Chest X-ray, PA view. Patient: 39 years old, sex F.
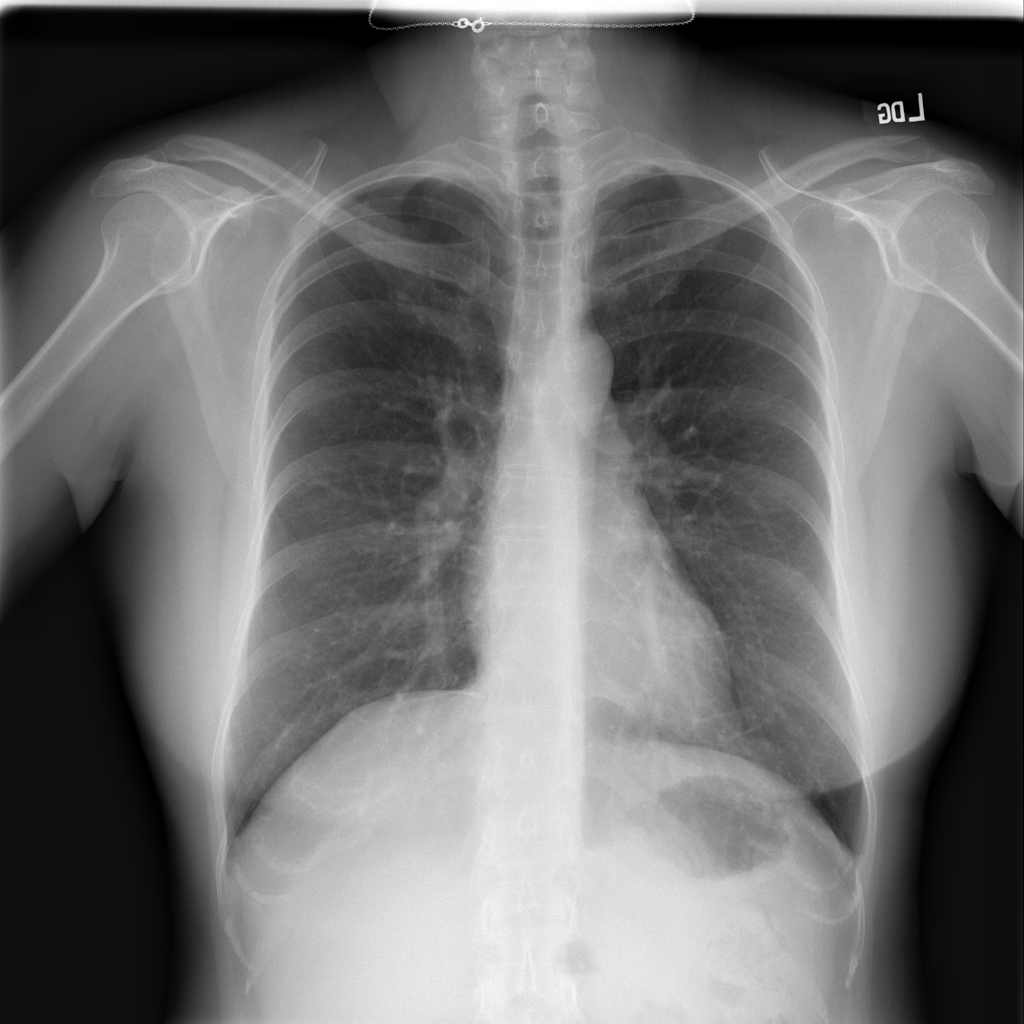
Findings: No Finding